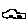
Label: car